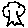
Label: tree